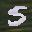
Label: 5